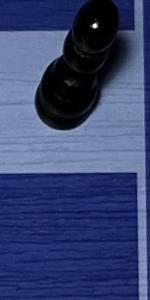
Label: Empty